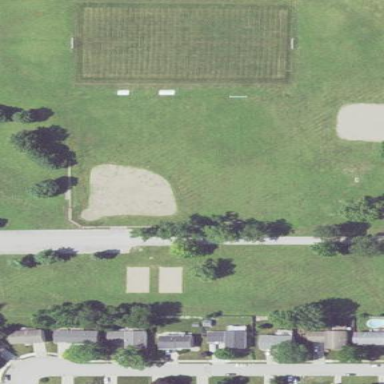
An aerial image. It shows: Recreational ground in the park area.